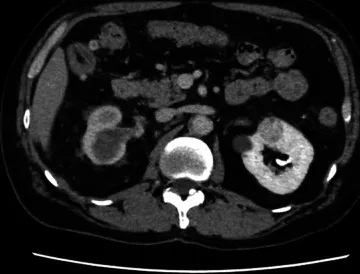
CT images of the right renal tumor after nivolumab plus ipilimumab (1 year after presentation). A; The primary tumor has shrunk to 41 x 40 mm.
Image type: radiology (ct)